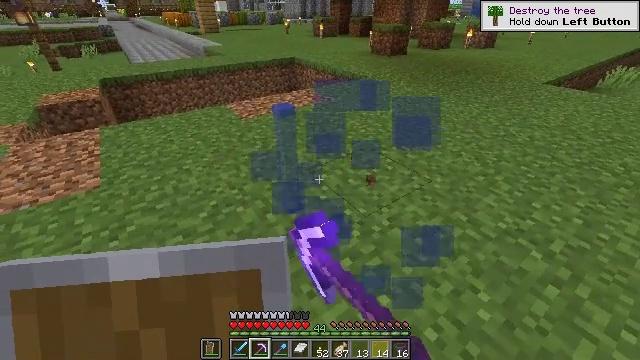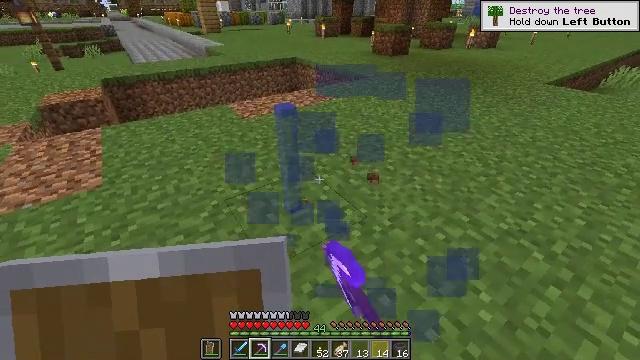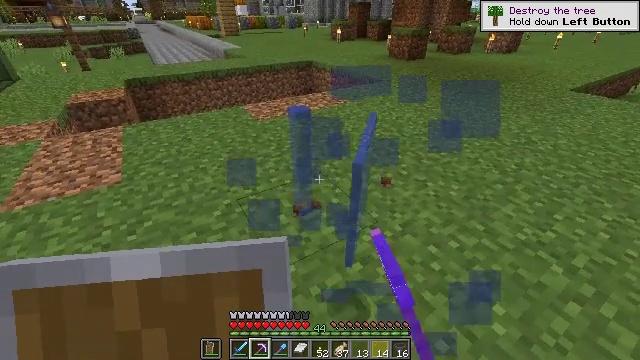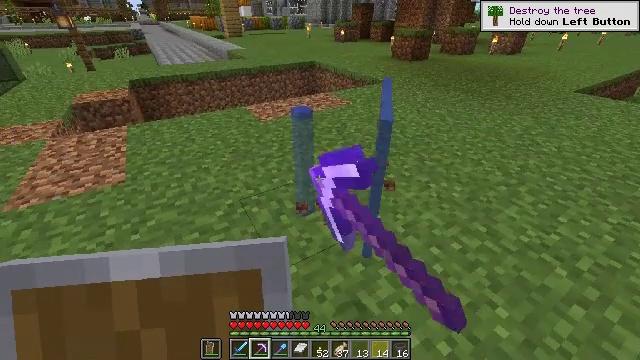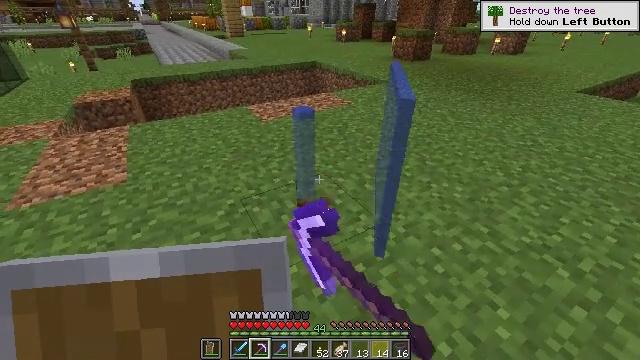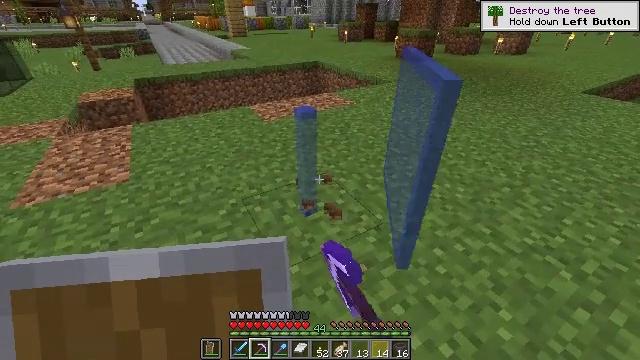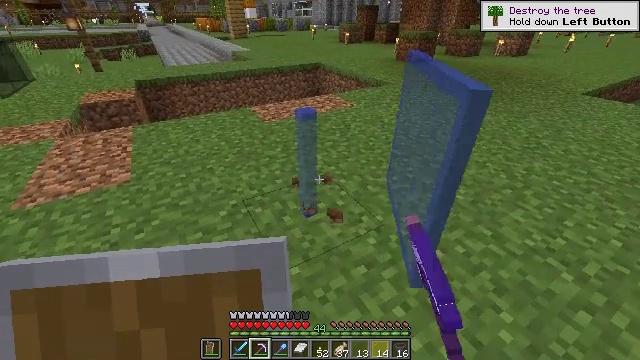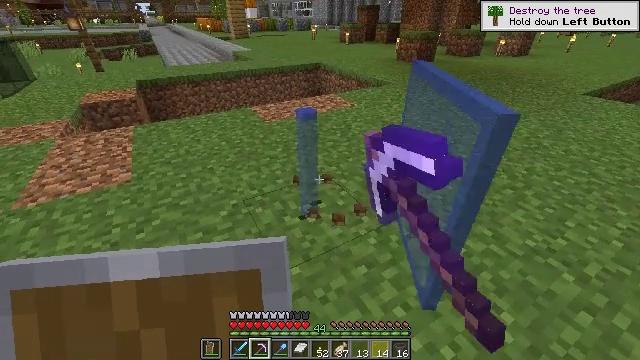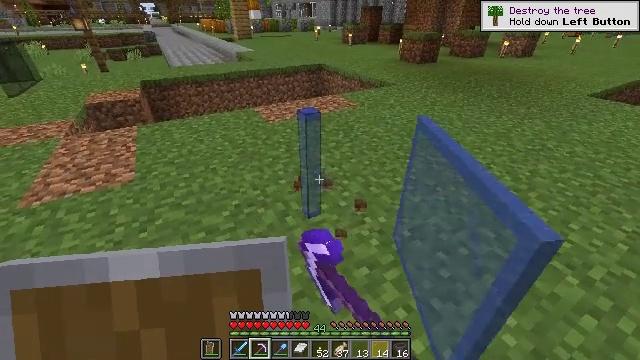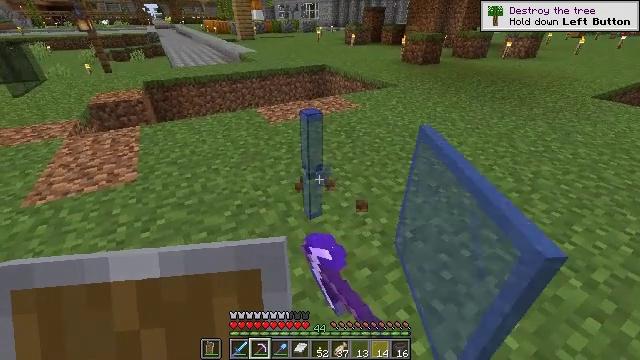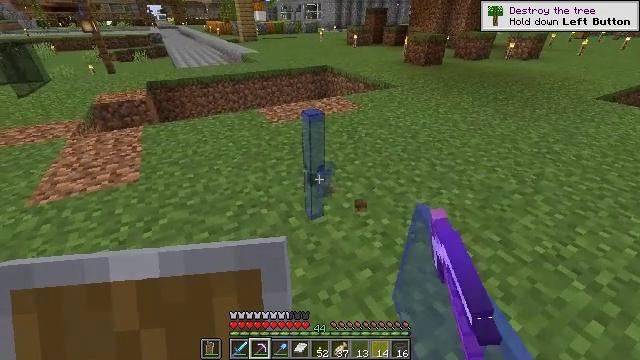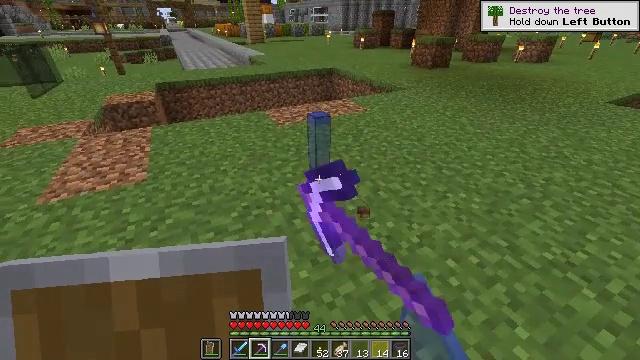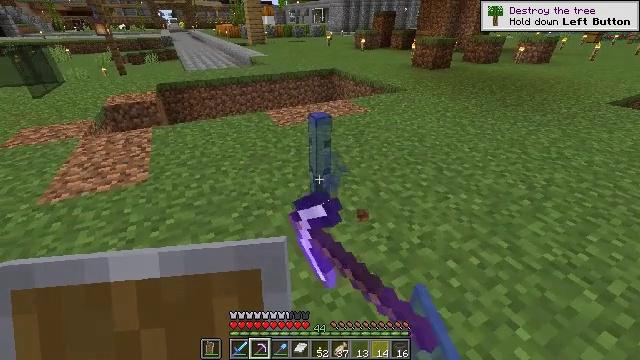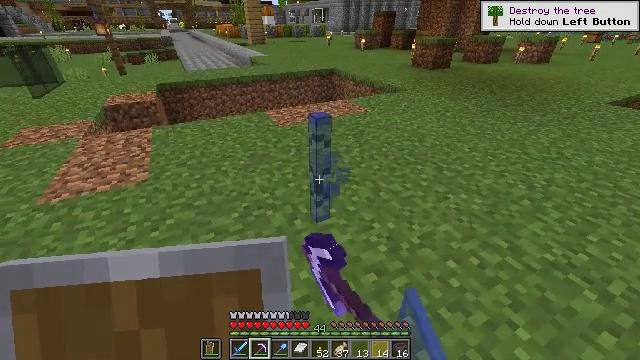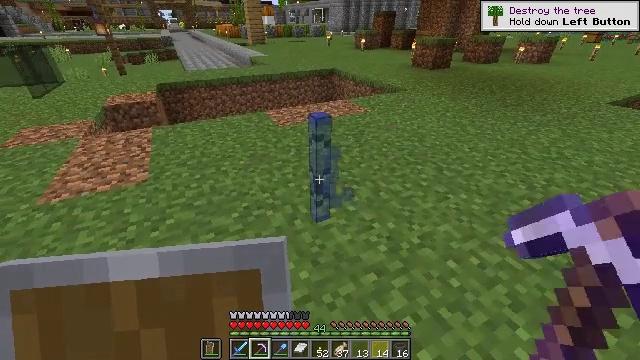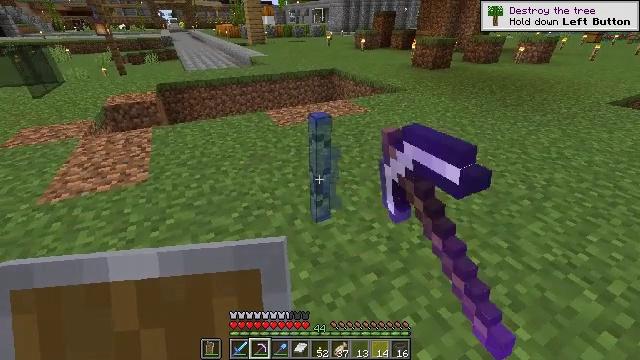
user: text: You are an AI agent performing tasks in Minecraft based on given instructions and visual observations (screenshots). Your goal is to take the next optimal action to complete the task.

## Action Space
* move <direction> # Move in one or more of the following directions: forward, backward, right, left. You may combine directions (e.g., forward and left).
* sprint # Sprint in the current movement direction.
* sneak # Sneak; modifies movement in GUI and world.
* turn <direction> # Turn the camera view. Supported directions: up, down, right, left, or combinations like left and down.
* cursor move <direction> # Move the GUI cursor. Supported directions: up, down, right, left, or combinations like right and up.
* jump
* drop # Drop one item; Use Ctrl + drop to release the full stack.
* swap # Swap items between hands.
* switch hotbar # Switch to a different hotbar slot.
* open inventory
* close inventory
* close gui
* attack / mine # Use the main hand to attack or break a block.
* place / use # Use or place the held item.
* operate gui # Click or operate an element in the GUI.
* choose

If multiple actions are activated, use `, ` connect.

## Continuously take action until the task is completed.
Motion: motion action
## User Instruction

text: Recycle the blue stained glass pane.
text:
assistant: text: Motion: attack / mine
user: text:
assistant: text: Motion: turn left, attack / mine
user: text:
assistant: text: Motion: attack / mine
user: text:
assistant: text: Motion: attack / mine
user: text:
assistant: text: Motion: attack / mine
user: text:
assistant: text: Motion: attack / mine
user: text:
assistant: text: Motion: attack / mine
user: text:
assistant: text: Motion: attack / mine
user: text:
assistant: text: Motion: attack / mine
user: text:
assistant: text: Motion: attack / mine
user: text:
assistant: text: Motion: turn left, attack / mine
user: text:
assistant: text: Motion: attack / mine
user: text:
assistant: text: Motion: attack / mine
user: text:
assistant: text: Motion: attack / mine
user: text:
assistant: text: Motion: attack / mine
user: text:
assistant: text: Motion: attack / mine
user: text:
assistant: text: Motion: attack / mine
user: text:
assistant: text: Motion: attack / mine
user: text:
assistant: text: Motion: attack / mine
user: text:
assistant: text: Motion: attack / mine
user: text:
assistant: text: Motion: attack / mine
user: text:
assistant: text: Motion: attack / mine